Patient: sex M, age 65
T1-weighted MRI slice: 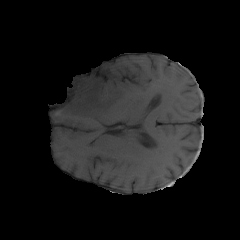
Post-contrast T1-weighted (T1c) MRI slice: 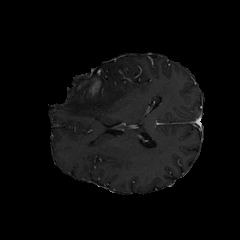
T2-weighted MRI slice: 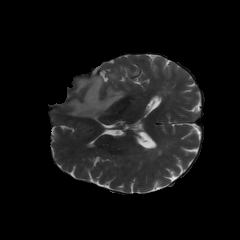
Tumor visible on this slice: yes
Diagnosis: Glioblastoma, IDH-wildtype
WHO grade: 4